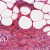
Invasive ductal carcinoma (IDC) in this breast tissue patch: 0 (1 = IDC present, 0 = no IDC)